Field crop: maize
Growth stage: 2
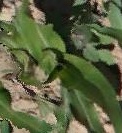
Species: maize